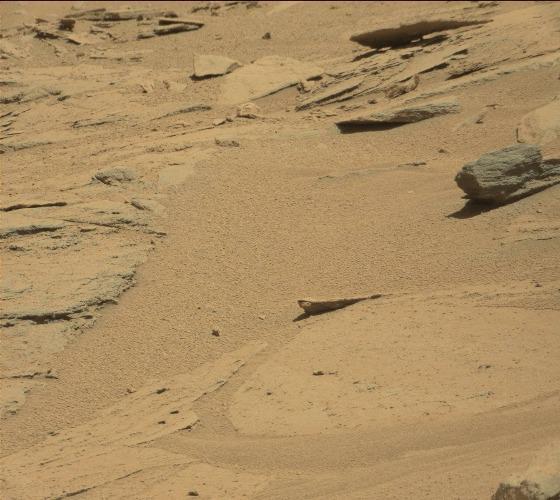
Terrain classes present: Bedrock, Gravel / Sand / Soil, Rock, Shadow